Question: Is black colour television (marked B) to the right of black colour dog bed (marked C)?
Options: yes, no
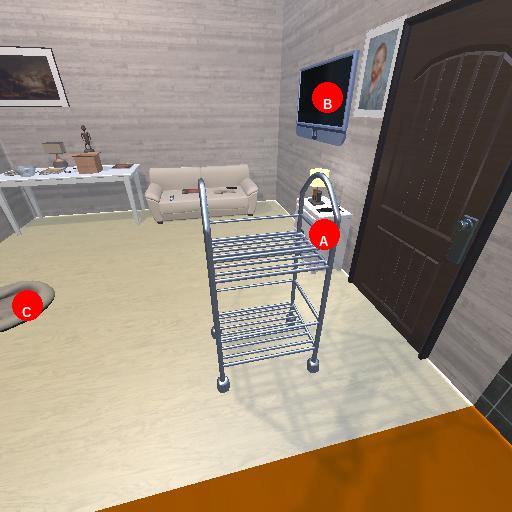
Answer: yes